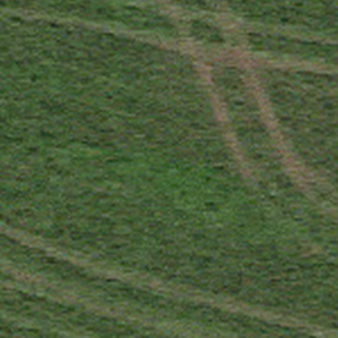
Label: other